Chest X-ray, AP view. Patient: 42 years old, sex F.
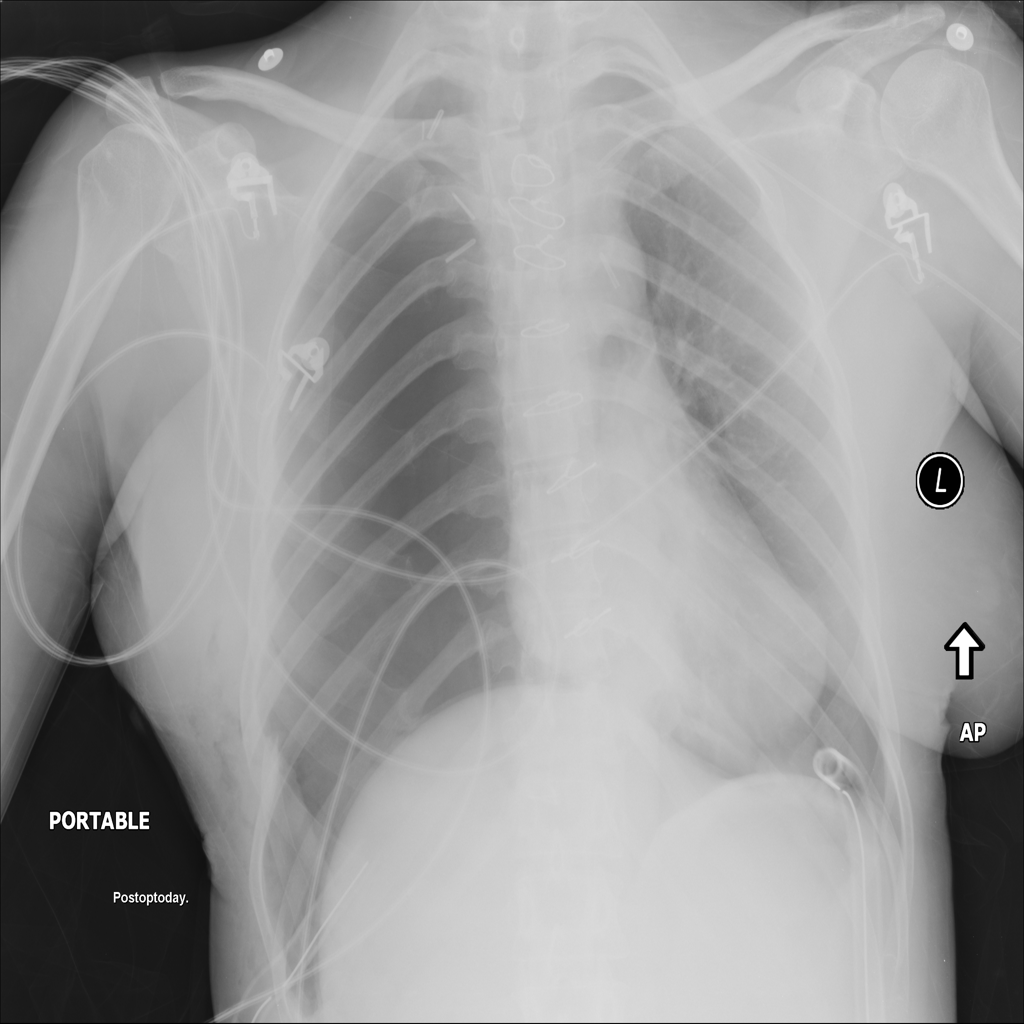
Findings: Mass